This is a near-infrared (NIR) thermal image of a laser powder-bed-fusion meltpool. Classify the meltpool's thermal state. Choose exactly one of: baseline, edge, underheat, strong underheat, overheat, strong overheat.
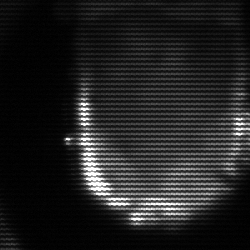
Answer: baseline